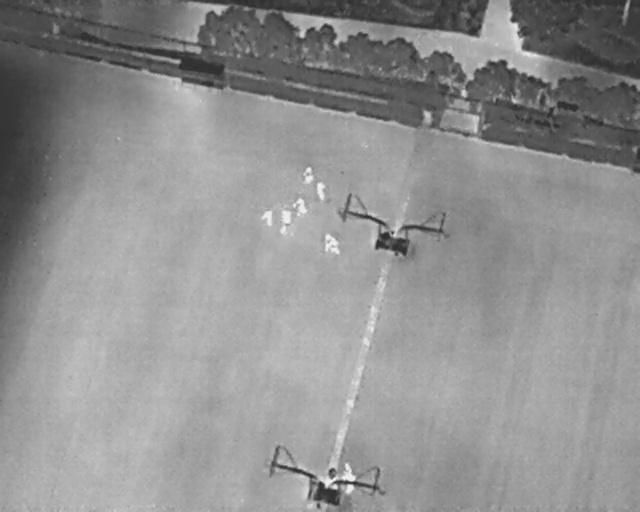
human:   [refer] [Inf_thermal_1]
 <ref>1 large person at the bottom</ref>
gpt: <box>[[52, 93, 56, 96, 2]]</box>